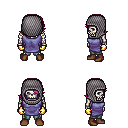
a pixel art fantasy rpg character, male body template, skeleton, chain tabard jacket, teal pants, pink swoop hairstyle, chain hood, gold gloves, brown shoes, four views (front, back, left, right), 2x2 character sprite sheet, small pixel art, hard edges, no anti-aliasing